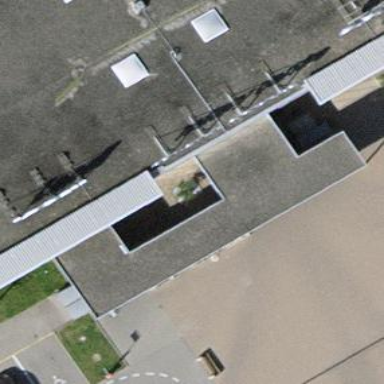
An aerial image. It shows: View of roof of building.